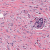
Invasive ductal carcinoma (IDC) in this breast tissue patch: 1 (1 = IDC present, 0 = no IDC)